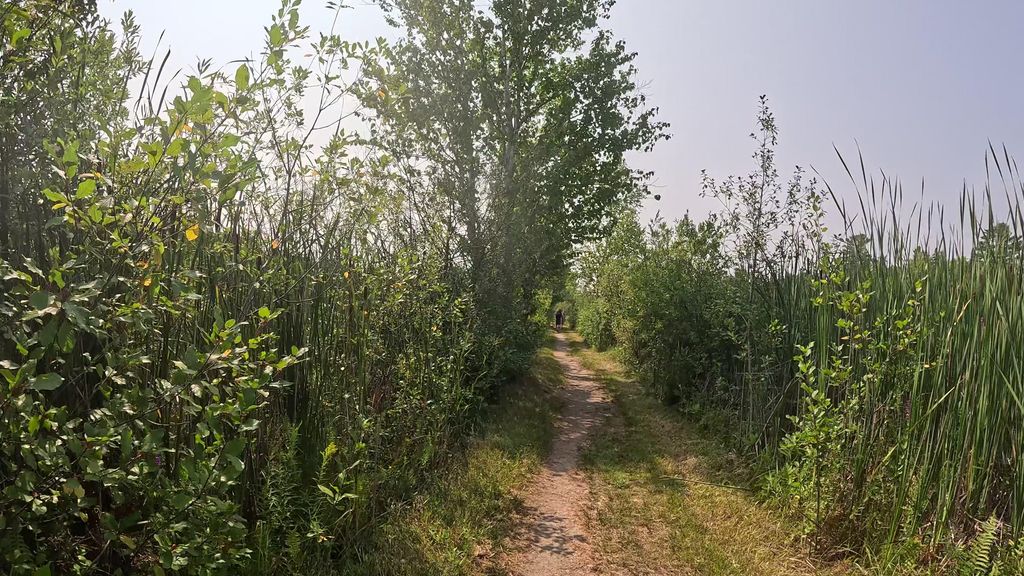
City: ottawa-gatineau